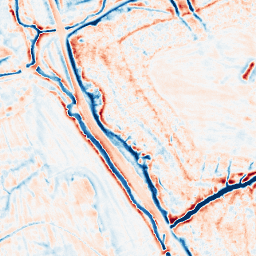
Category: edge_preserving
Decomposition family: bilateral
Decomposition parameters: d: 15
sigma_color: 50
sigma_space: 100
Upsampling method: sinc_hamming
Upsampling parameters: scale: 8
kernel_size: 16
Upsampling scale: 8